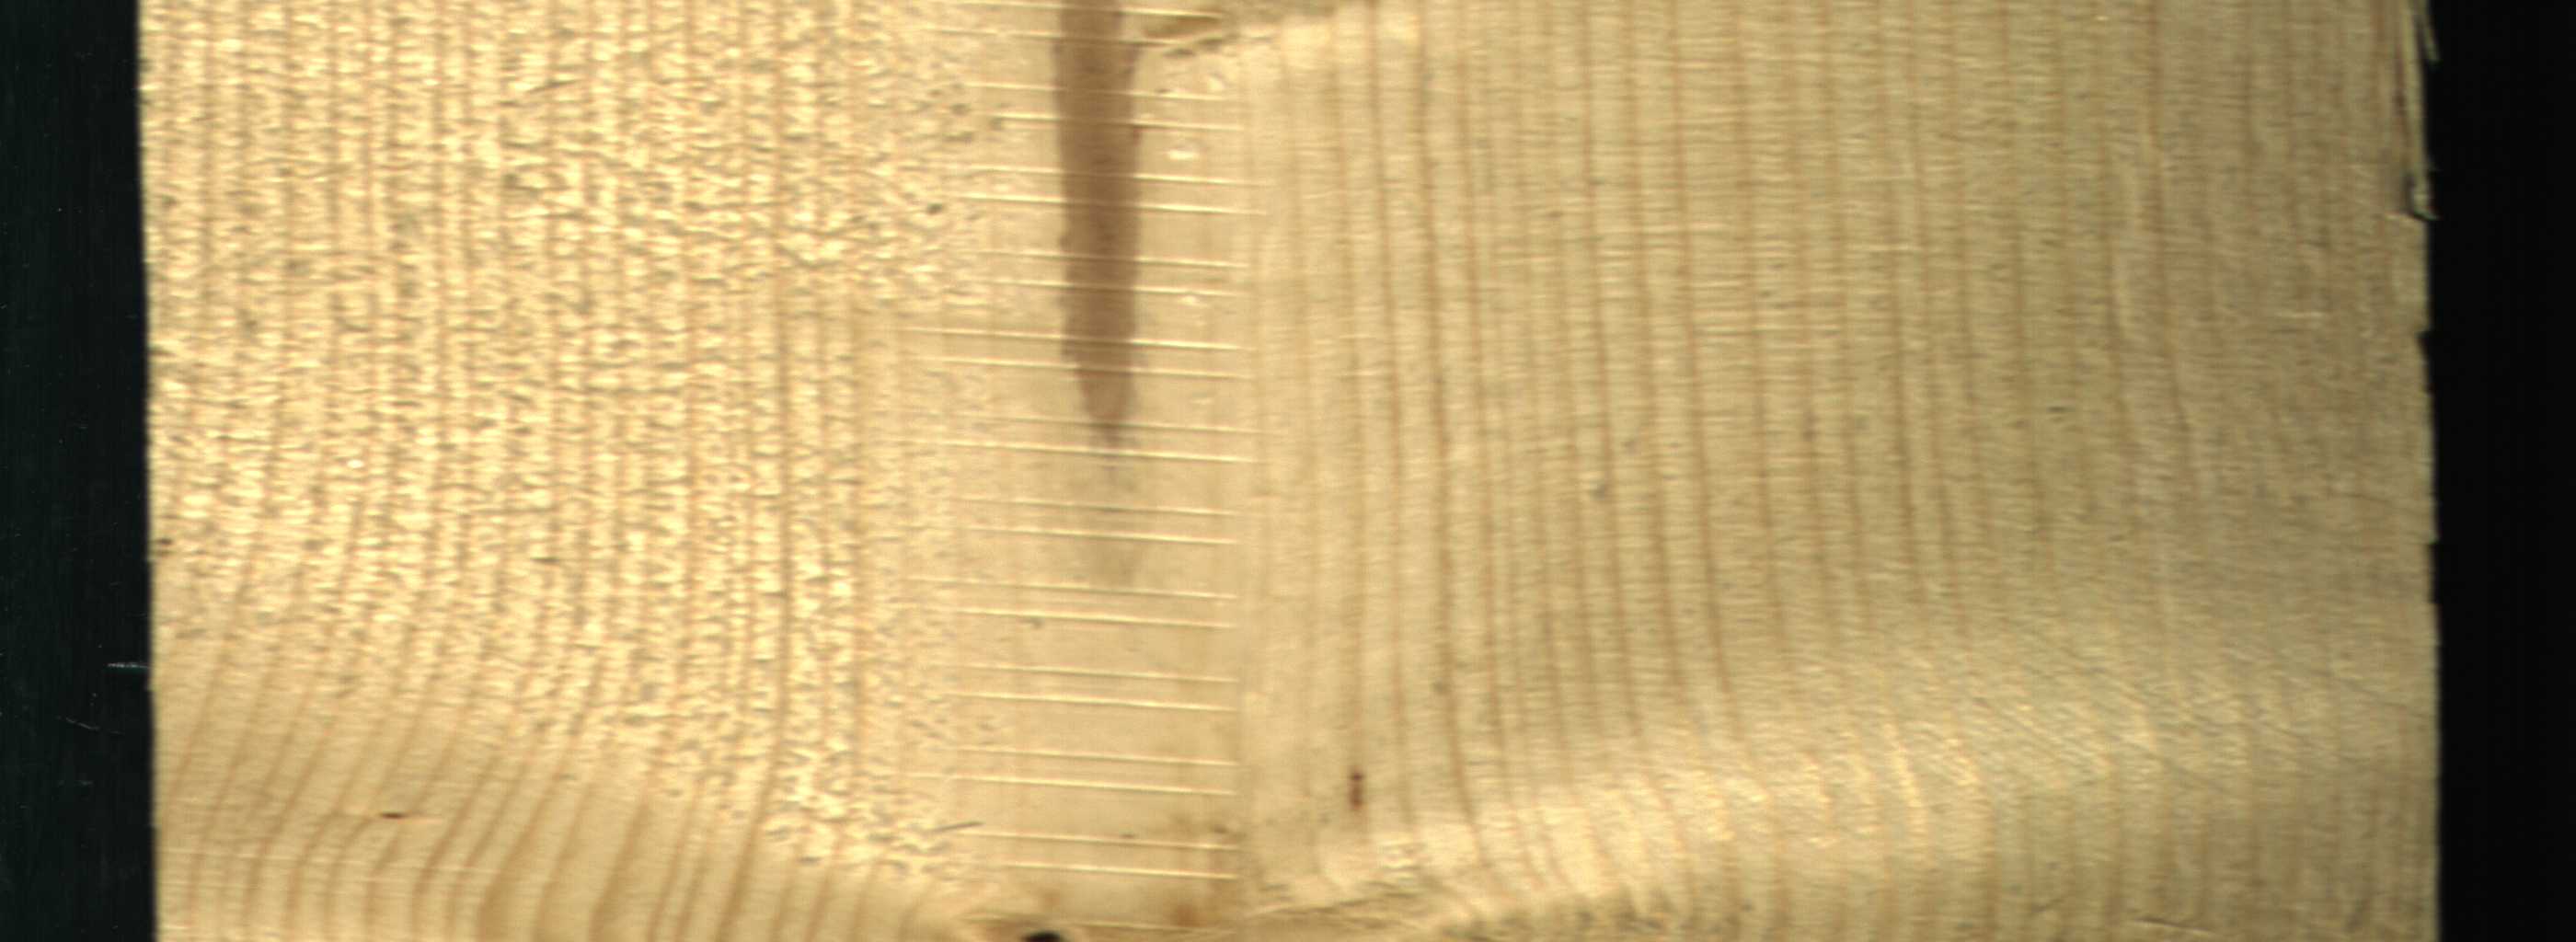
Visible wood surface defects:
Quartzity
Dead_Knot